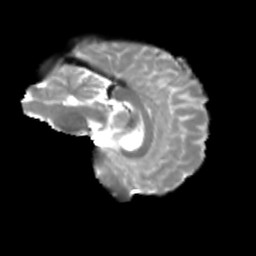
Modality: T2w
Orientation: sagittal
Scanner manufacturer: siemens
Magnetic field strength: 3 T
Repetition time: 4 s
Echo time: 0.0594 s